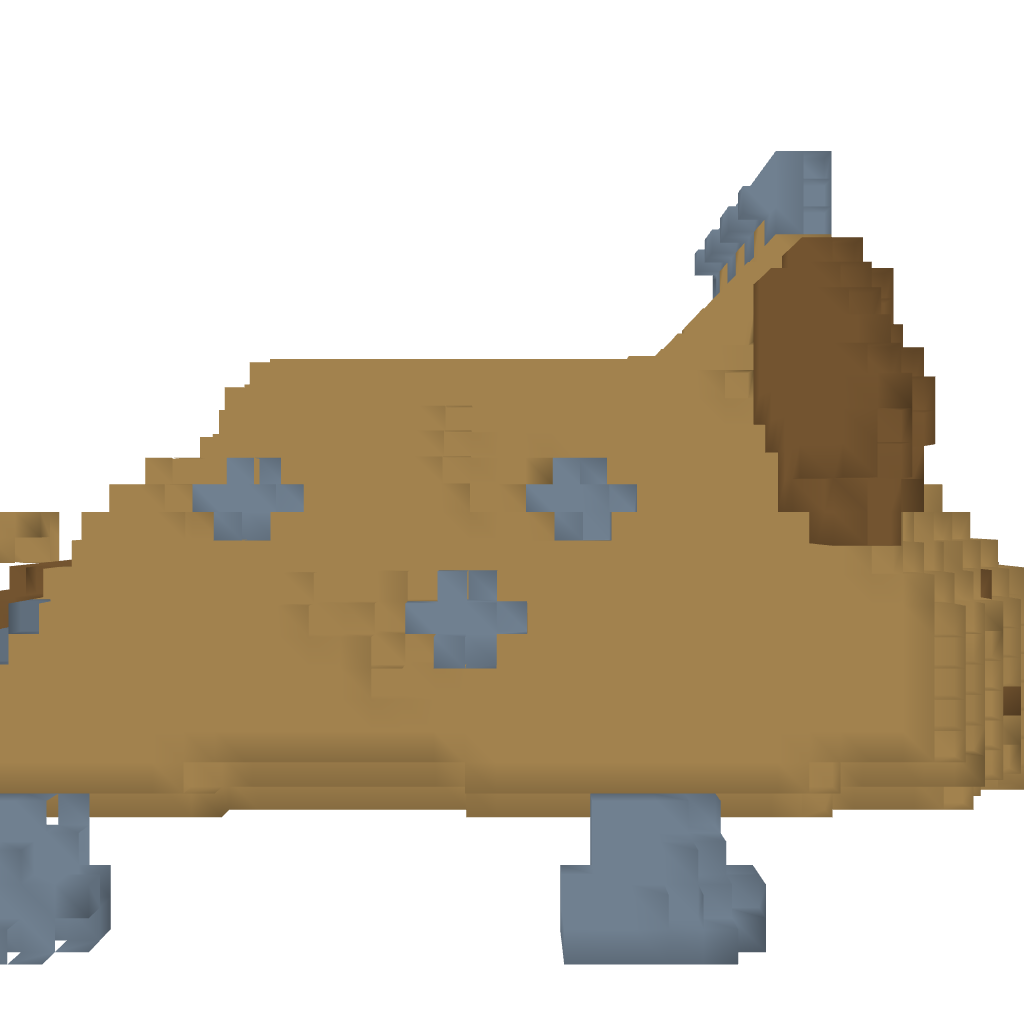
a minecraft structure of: Puppy PillowPet